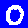
Digit: 0